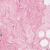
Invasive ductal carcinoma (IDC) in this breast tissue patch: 0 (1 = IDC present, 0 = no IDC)